Question: Using C#, I am trying to pass command-line arguments to a new process using Process.Start():
'''
string path = @"C:\Demo\Demo.exe";
string arguments = "one two three";
ProcessStartInfo startInfo = new ProcessStartInfo
{
FileName = path,
Arguments = arguments
};
var process = Process.Start(startInfo);
'''
My C application Demo.exe just echos the command line arguments:
'''
int main( int argc, char *argv[] )
{
int count=0;
// Display each command-line argument.
printf( "
Command-line arguments:
" );
for( count = 0; count < argc; count++ )
printf( " argv[%d] %s
", count, argv[count] );
while(1);
}
'''
If I start my application from cmd.exe, I get reasonable output:
'''
Command-line arguments:
argv[0] Demo.exe
argv[1] one
argv[2] two
argv[3] three
'''
When I use the C# application, the only thing I get is the path argument at argv[0]:
'''
Command-line arguments:
argv[0] C:
'''
Task Manager shows command line arguments for each method of starting Demo.exe:

Why isn't my C application receiving the command-line arguments from the C# application?
@hvd suggested I use GetCommandLine(). Here is the code and result of that:
'''
char* ar = GetCommandLine();
printf( "
GetCommandLine arguments:
" );
printf(" %s", ar);
'''
Output:
'''
GetCommandLine arguments:
"C:
'''
Is it possible that the C app is receiving the args as one string, but ignores everything after the first \ in the path?
I've added an answer below. It is a workaround, but I'm not sure the cause of my issue.
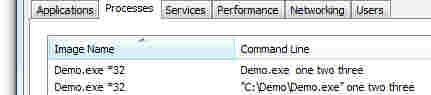
Answer: I was able to reproduce your issue. I didn't have access to C, so I used C++ in Visual Studio 2013. It appears that C# using passes the arguments as characters, so the first byte is non-zero, while the 2nd byte is likely 0 bits resulting in displaying only the first character since that indicates the string termination character. When I used printf it did not work, I had to use _tprintf to see what is passed. And printf does not handle . Not only does printf not handle it, your C program when populating will not translate to a string using 1 byte characters. While TCHAR (wide char) and tprintf in C++ does, as does C# natively.
So, when you did it the other way, using to call cmd was not passing the string as . That's my hypothesis, given the results I am getting.
Related Question on StackOverflow
- <URL>
The C++ code that displayed the Arguments correctly and incorrectly
'''
#include "stdafx.h"
#include "string.h"
int _tmain(int argc, _TCHAR* argv[])
{
int count=0;
// Display each command-line argument.
printf( "
Command-line arguments:
" );
for( count = 0; count < argc; count++ )
//Correct. This statement worked, displaying the arguments
//_tprintf( _T(" argv[%d] %s
"), count, argv[count] );
//Incorrect. Displayed only the first character of each argument
//printf( " argv[%d] %s
", count, argv[count] );
getchar();
return 0;
}
'''
This is the C# code that called it
'''
namespace ProcessPassArguments
{
class Program
{
static void Main(string[] args)
{
string path = @"C:\Temp\Demo.exe";
string arguments = "one two three";
ProcessStartInfo startInfo = new ProcessStartInfo
{
FileName = path,
Arguments = arguments
};
var process = Process.Start(startInfo);
}
}
}
'''
For informational purposes only, C# calling the C# also worked. Again the suspected cause is that C# is passing the arguments to your C program as Characters.
The C# code that works as the target programmed called.
'''
namespace Demo
{
class Program
{
static void Main(string[] args)
{
int i = 0;
foreach (string arg in args)
{
i++;
Console.WriteLine("Argument {0}: {1}", i, arg);
}
Console.ReadLine();
}
}
}
'''